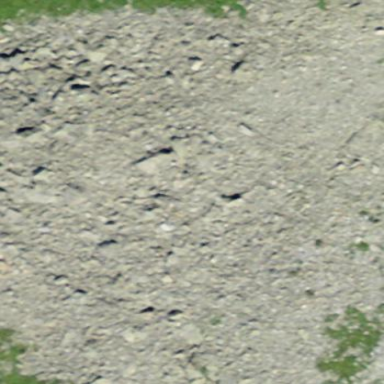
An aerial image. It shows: Natural scree.